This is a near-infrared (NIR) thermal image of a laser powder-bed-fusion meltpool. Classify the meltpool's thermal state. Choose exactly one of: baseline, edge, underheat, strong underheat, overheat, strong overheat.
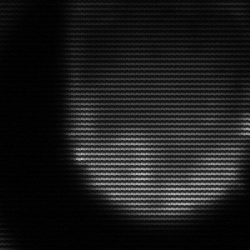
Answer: edge